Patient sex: F
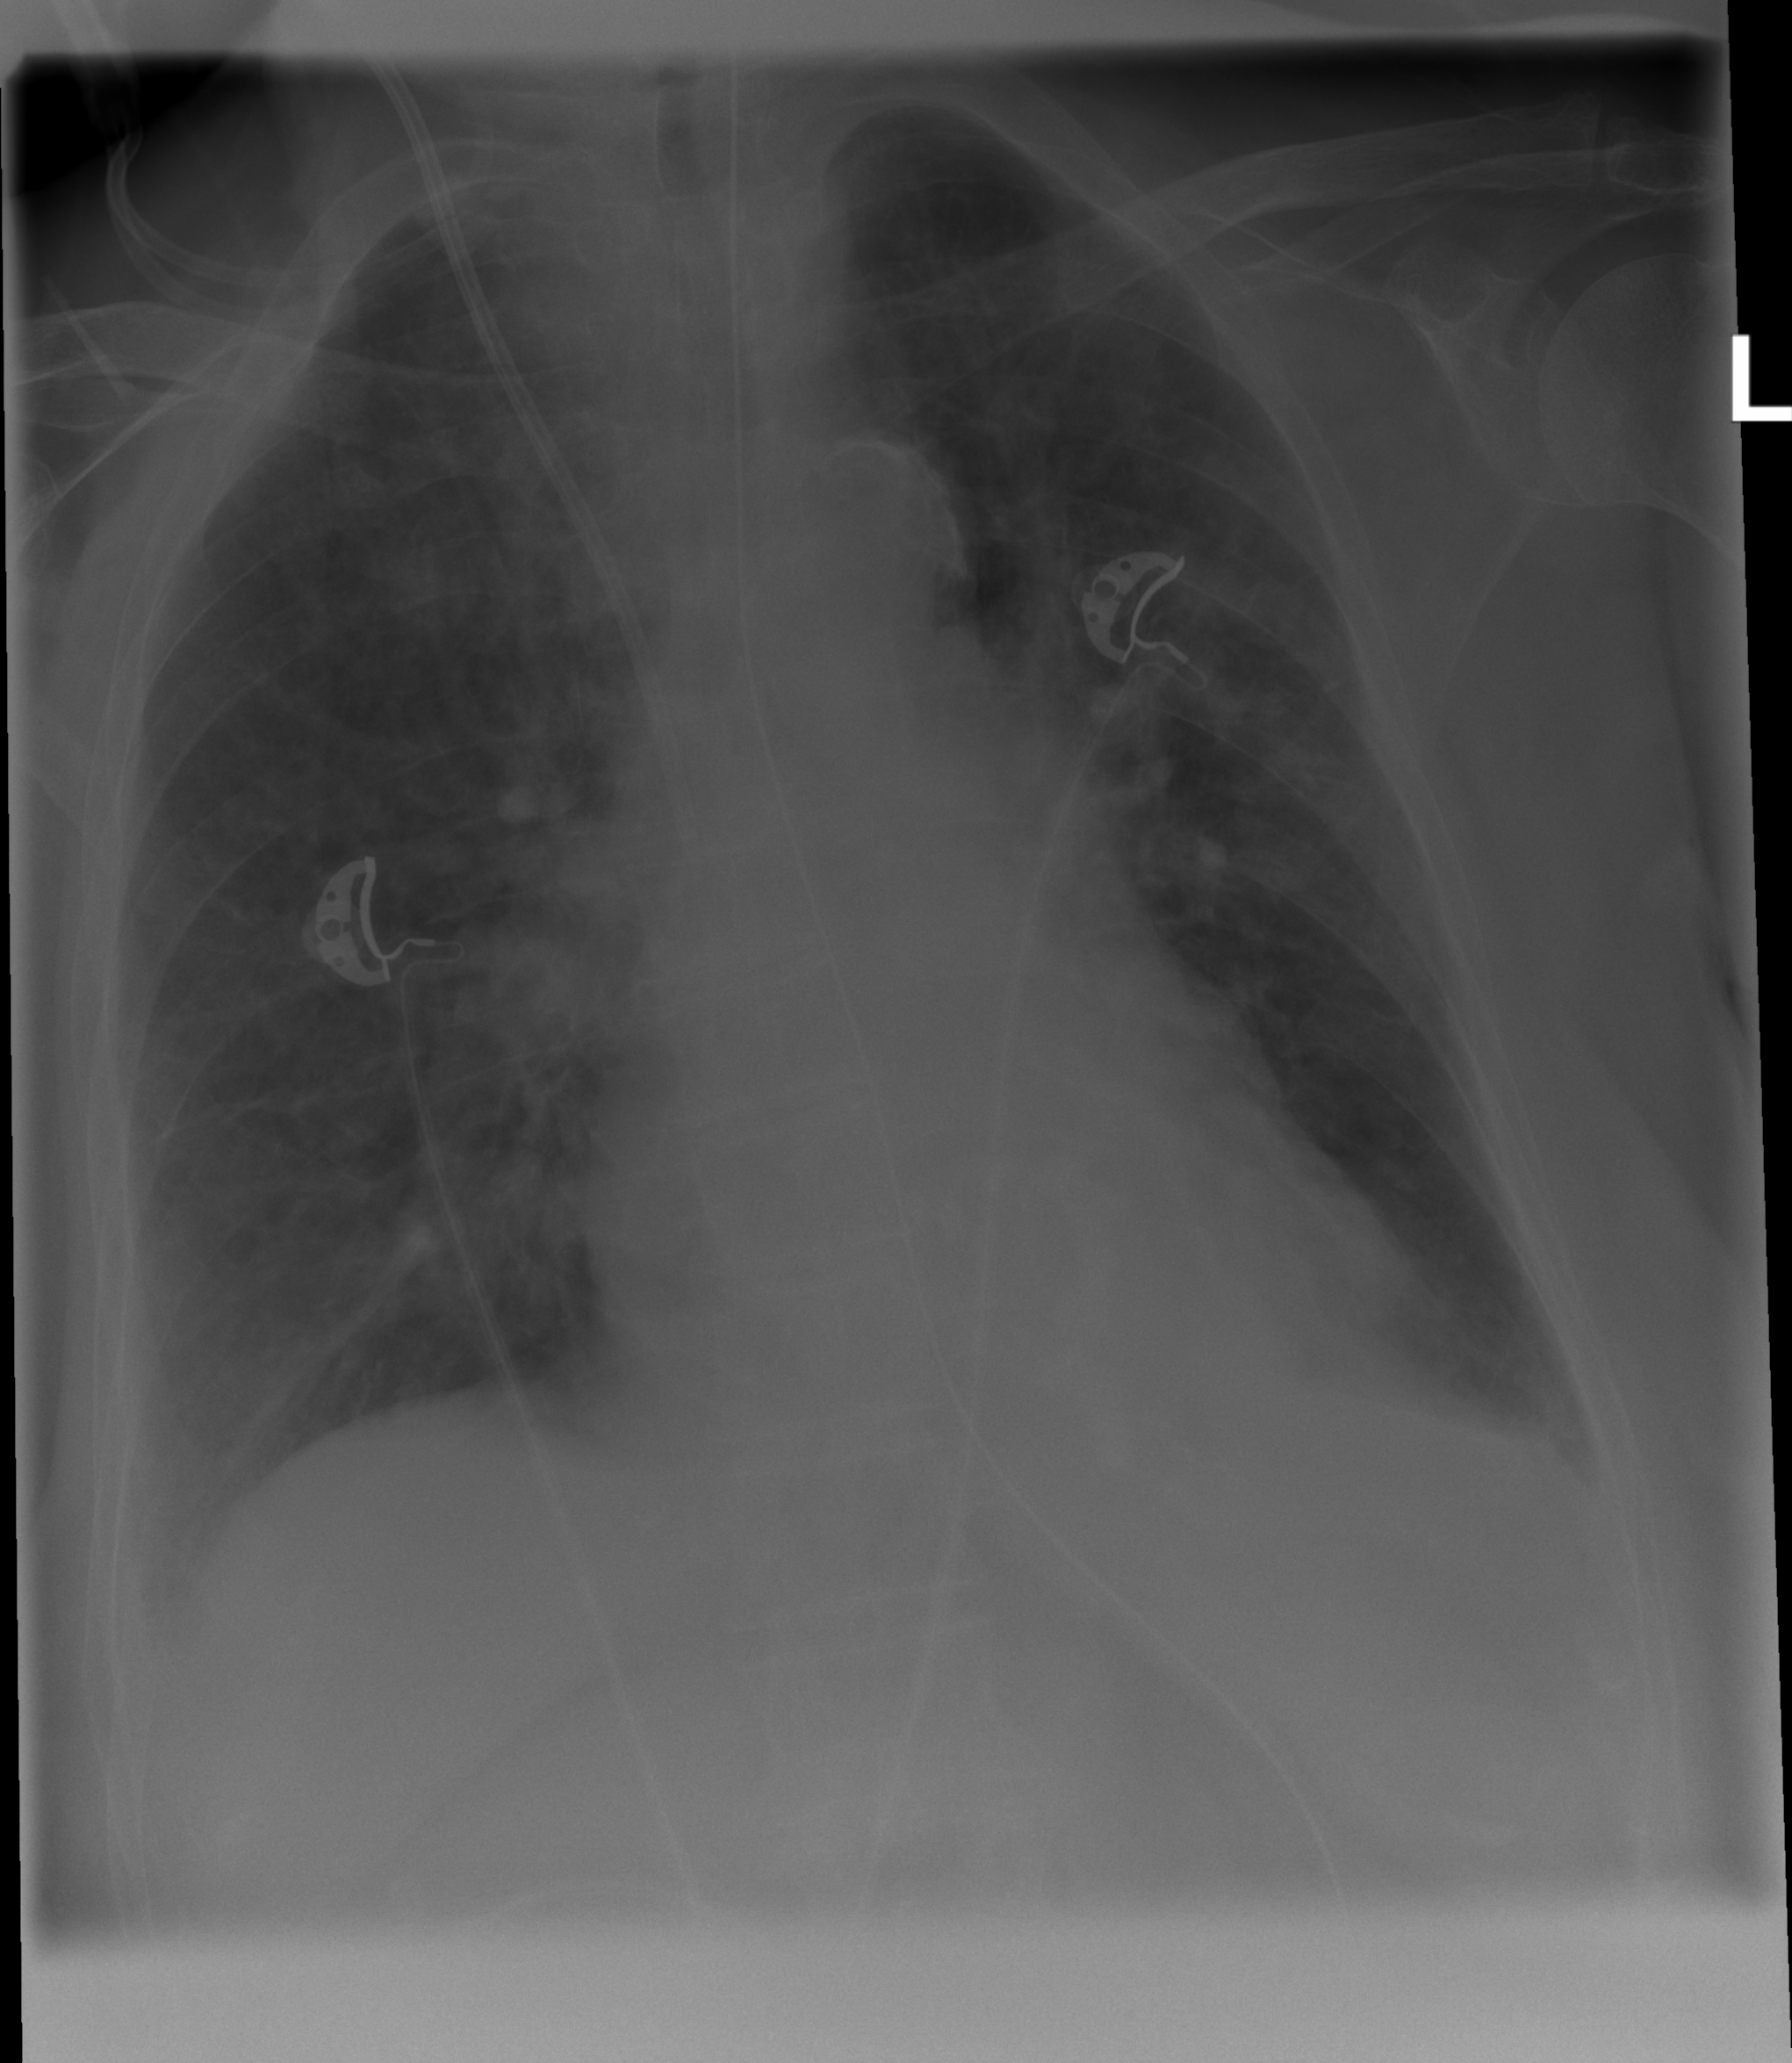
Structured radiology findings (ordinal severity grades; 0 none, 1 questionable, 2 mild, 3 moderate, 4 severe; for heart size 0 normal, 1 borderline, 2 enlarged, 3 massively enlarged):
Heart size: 0
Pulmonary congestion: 0
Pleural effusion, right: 0
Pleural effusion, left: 0
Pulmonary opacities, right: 2
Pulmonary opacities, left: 0
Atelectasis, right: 0
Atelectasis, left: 0